Question: I am trying to do web scraping and i would like to display the data in JSON format.
My task is to extract each post from the website and display its relevant data in JSON format. My issue is that i cannot seem to target the row () and then target each id. I can input the id in my code but i would like for the program to seacrh for the id and console log the data of each id in the row.
Example: I want to get the title for the first post by id.
I hope i am making sense.
The website i am trying to extract data from:

My code:
'''
var express = require('express');
var path = require('path');
var request = require('request');
var cheerio = require('cheerio');
var fs = require('fs');
var app = express();
var port = 8080;
var url= "https://news.ycombinator.com/";
request(url, function(err,resp,body){
var $ = cheerio.load(body);
var title = $('tr');
var uri
var author
var points
var comments
var rank
var posts = {
postTitle : title,
postUri : uri,
postAuthor : author,
postPoints : points,
postComments : comments,
postRank : rank
}
console.log(posts)
})
app.listen(port);
console.log('server is listening on' + port);
'''
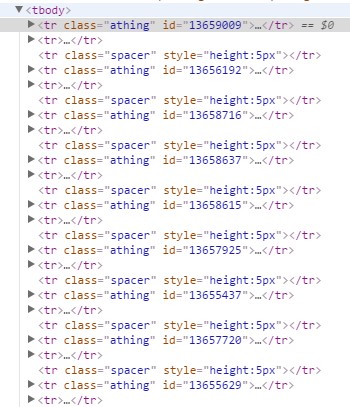
Answer: The trick with hackernews is that three tr elements display one row. Thats why each element of 'rows' inherits three subsequent elements of 'tr'. Inside 'rows.map' each 'item' is one row and you can access the attributes "rowwise".
'''
let cheerio = require('cheerio')
let request = require('request');
const url = "https://news.ycombinator.com/";
request(url, function(err,resp,body){
let $ = cheerio.load(body);
const tr = $('.itemlist > tr');
let rows = Array((tr.length - 2)/3); //the last two are the More button
for (var i = 0; i < (tr.length - 2)/3; ++i){
rows[i] = tr.slice(3*i, 3*(i+1));
}
res = rows.map(function(item, index) {
return {
postTitle: $(item).find('.storylink').text(),
postUri: $(item).find('.storylink').attr('href'),
postComments: $(item).find('a+ a').text(),
}
})
console.log(res);
})
'''
Which gives you:
'''
[ { postTitle: 'CockroachDB beta-20161013',
postUri: 'https://jepsen.io/analyses/cockroachdb-beta-20161013',
postComments: '10 comments' },
{ postTitle: 'Attacking the Windows Nvidia Driver',
postUri: 'https://googleprojectzero.blogspot.com/2017/02/attacking-windows-nvidia-driver.html',
postComments: '7 comments' },
{ postTitle: 'DuckDuckGo Donates $300K to Raise the Standard of Trust Online',
postUri: 'https://spreadprivacy.com/2017-donations-d6e4e4230b88#.kazx95v27',
postComments: '25 comments' },
... ]
'''